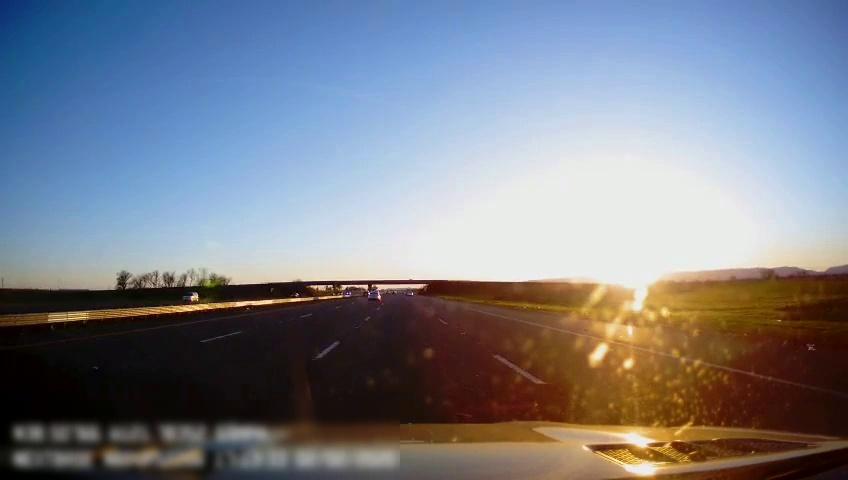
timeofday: Day
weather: Sunny
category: Drivable Space
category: Vehicles | Car
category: Vehicles | SUV
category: Lanes | Alternate Lane
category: Lanes | Alternate Lane
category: Lanes | Current Lane
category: Lanes | Current Lane
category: Lanes | Alternate Lane